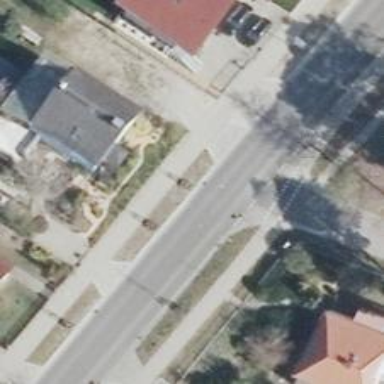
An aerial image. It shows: Primary highway with asphalt surface and dedicated cycle track.